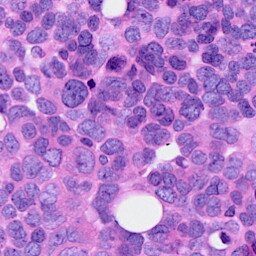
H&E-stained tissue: Ovarian